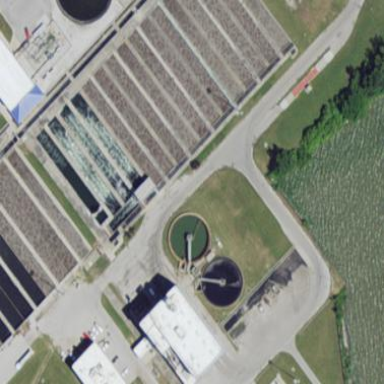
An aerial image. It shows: Image of wastewater.